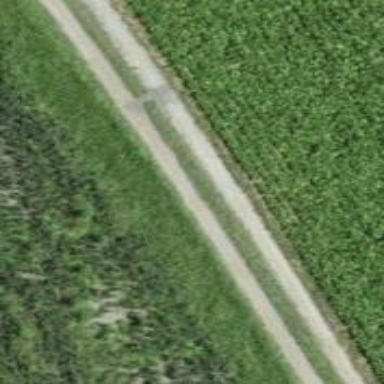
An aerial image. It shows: Gravel track road.